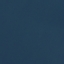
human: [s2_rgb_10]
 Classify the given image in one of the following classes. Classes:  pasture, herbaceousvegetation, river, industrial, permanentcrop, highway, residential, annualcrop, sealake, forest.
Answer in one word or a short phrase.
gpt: SeaLake